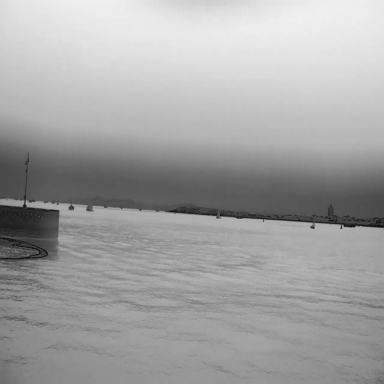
There is a container_ship in the infrared image.